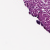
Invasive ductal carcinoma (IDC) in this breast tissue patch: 0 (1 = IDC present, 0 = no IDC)